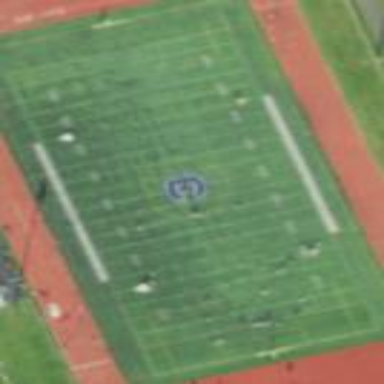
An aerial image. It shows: American football pitch for leisure and sport activities.